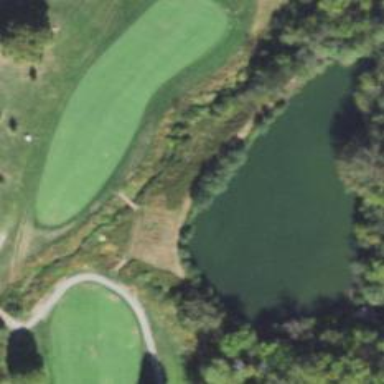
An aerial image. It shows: Picturesque scene of golf course with lateral water hazard.